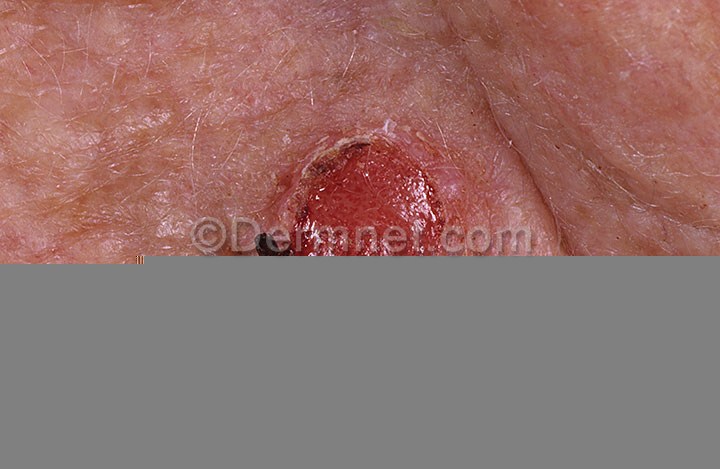
Disease: Actinic Keratosis Basal Cell Carcinoma and other Malignant Lesions